Question: # Versions
To use features like '$select' and '$expand' upgraded all packages WebApi and OData for pre-release versions (from <URL>.
> Microsoft.AspNet.WebApi ->
Microsoft.AspNet.WebApi.Client ->
Microsoft.AspNet.WebApi.Core ->
Microsoft.AspNet.WebApi.OData ->
Microsoft.AspNet.WebApi.Web... ->
# Controllers
I have a base class for my API controlers:
'''
public class baseApiController<T> : EntitySetController<T, int>
where T: class, IEntity, new()
{
public IRepository Repositorio { get; private set; }
public baseApiController(IRepository repositorio)
{
Repositorio = repositorio;
}
[Queryable(AllowedQueryOptions = AllowedQueryOptions.All, PageSize=20)]
public override IQueryable<T> Get()
{
return Repositorio.Query<T>();
}
[Queryable(AllowedQueryOptions = AllowedQueryOptions.All)]
protected override T GetEntityByKey(int key)
{
return Repositorio.Get<T>(key);
}
}
'''
And a
'''
[Authorize]
public class usuariosController : baseApiController<Usuario>
{
public usuariosController(IRepository repositorio)
: base(repositorio)
{ }
[Authorize(Roles="Admin,TI")]
public HttpResponseMessage post(Usuario usuario)
{
var x = WebSecurity.CreateUserAndAccount(usuario.Email, "maisbb", new { Nome = usuario.Nome }); //TODO: Nao fixar senha
Repositorio.Store(usuario);
return Request.CreateResponse(HttpStatusCode.OK, usuario);
}
[HttpGet, Queryable(AllowedQueryOptions = AllowedQueryOptions.All)]
public IQueryable roles([FromODataUri] int key)
{
var usuario = (from u in Repositorio.Query<Usuario>()
where u.Id == key
select new { u.Email }).SingleOrDefault();
return Roles.GetRolesForUser(usuario.Email).AsQueryable();
}
}
'''
# Goals
An action 'roles' retrieve all the roles for a specific user:
The goal is to with this URL:
'/api/usuarios(67)/roles'
I configured my API 'WebApiConfig' as follows:
'''
modelBuilder.EntitySet<Usuario>("usuarios");
var entityTypeUsuario = modelBuilder.Entity<Usuario>();
var actRoles = entityTypeUsuario.Action("roles");
actRoles.Parameter<int>("key");
actRoles.Returns<string[]>();
...
var model = modelBuilder.GetEdmModel();
config.Routes.MapODataRoute(routeName: "OData", routePrefix: "api", model: model);
config.EnableQuerySupport();
var jsonFormatter = GlobalConfiguration.Configuration.Formatters.JsonFormatter;
var enumConverter = new StringEnumConverter();
jsonFormatter.SerializerSettings.Converters.Add(enumConverter);
config.Formatters.Remove(config.Formatters.XmlFormatter);
var jqueryFormatter = config.Formatters.FirstOrDefault(x => x.GetType() == typeof(JQueryMvcFormUrlEncodedFormatter));
config.Formatters.Remove(config.Formatters.XmlFormatter);
config.Formatters.Remove(config.Formatters.FormUrlEncodedFormatter);
config.Formatters.Remove(jqueryFormatter);
config.Formatters.JsonFormatter.SerializerSettings.DateFormatHandling = DateFormatHandling.IsoDateFormat;
'''
# Error
GET: '/api/usuarios(67)/role'
> "This service doesn't support OData requests in the form '~/entityset/key/action'."

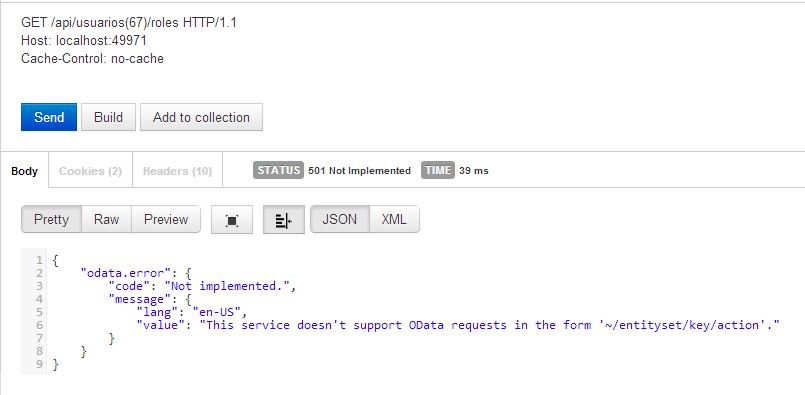
Answer: ODataActions should always be POST requests. Can you try modifying your code like the following and see if it resolves the issue?
'''
[HttpPost, Queryable(AllowedQueryOptions = AllowedQueryOptions.All)]
public IQueryable roles([FromODataUri] int key, ODataActionParameters parameters)
{
var usuario = (from u in Repositorio.Query<Usuario>()
where u.Id == key
select new { u.Email }).SingleOrDefault();
return Roles.GetRolesForUser(usuario.Email).AsQueryable();
}
'''
Also, you need specify the parameter 'key' while building your model as this key is retrieved from the Uri itself. Updated code below:
'''
modelBuilder.EntitySet<Usuario>("usuarios");
var entityTypeUsuario = modelBuilder.Entity<Usuario>();
var actRoles = entityTypeUsuario.Action("roles");
actRoles.Returns<string[]>();
'''
FYI: you can also look at this nice post from Mike about OData actions: <URL>